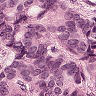
Metastatic tissue present: yes